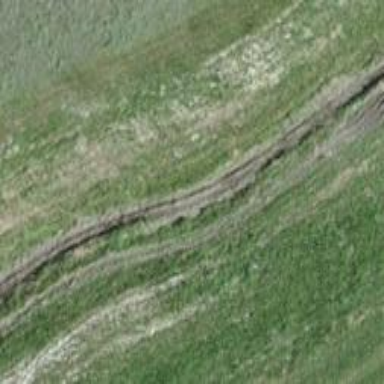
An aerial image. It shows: Ditch in the surroundings.